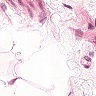
Metastatic tissue present: no